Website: home-depot
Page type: account-dashboard
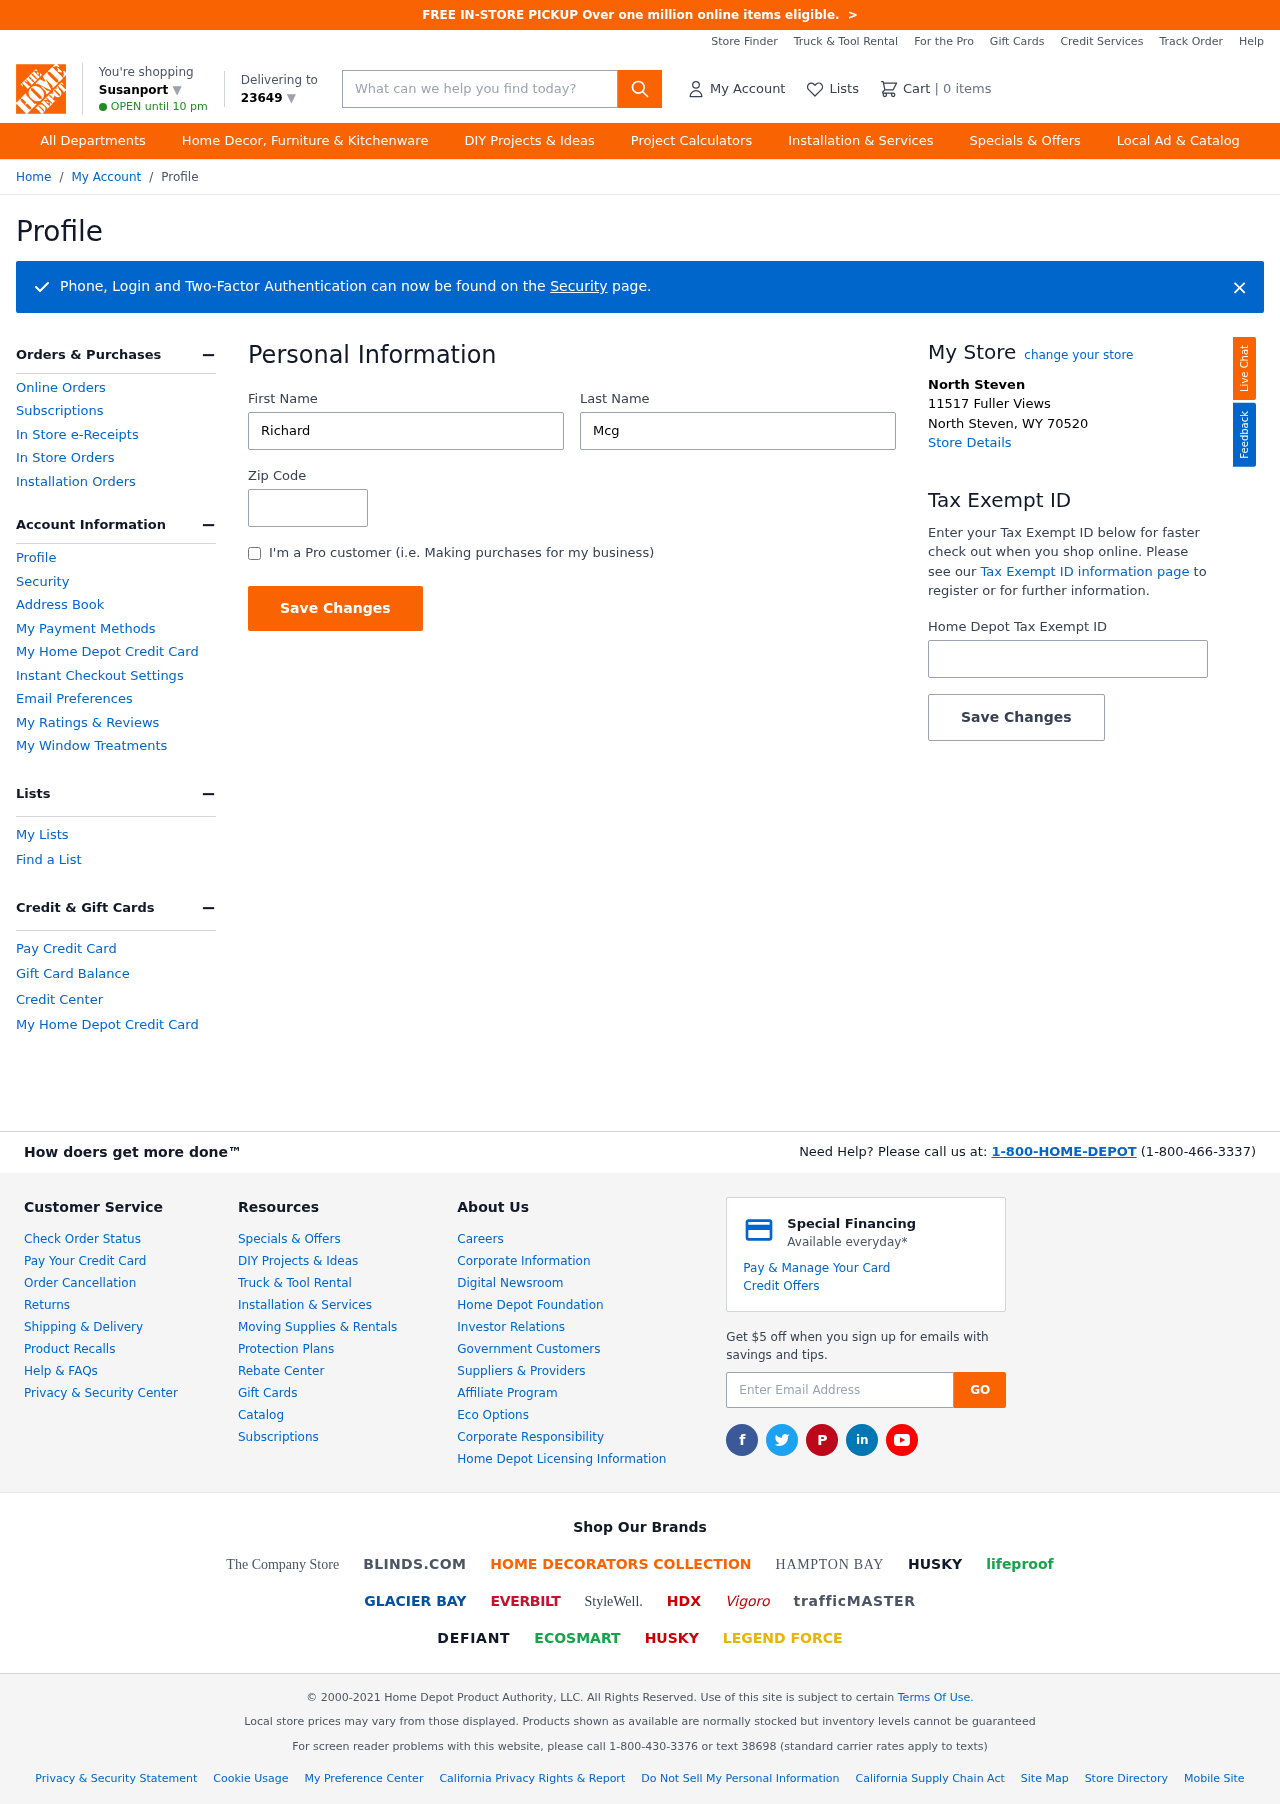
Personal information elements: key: PII_CITY
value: Susanport ▼
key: PII_FIRSTNAME
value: Richard
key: PII_LASTNAME
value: Mcgee
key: PII_LOCATION1_CITY
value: North Steven
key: PII_LOCATION1_CITY_STATE_ZIP
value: North Steven, WY 70520
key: PII_LOCATION1_STREET
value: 11517 Fuller Views
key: PII_POSTCODE
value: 23649 ▼
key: PII_POSTCODE
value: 23649
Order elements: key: ORDER_NUM_ITEMS
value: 0
Search elements: key: HEADER_SEARCH
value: What can we help you find today?